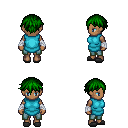
a pixel art fantasy rpg character, female body template, human, dark skin, teal tunic, teal pants, green short bangs hairstyle, white cloth bandages, gray slippers, four views (front, back, left, right), 2x2 character sprite sheet, small pixel art, hard edges, no anti-aliasing